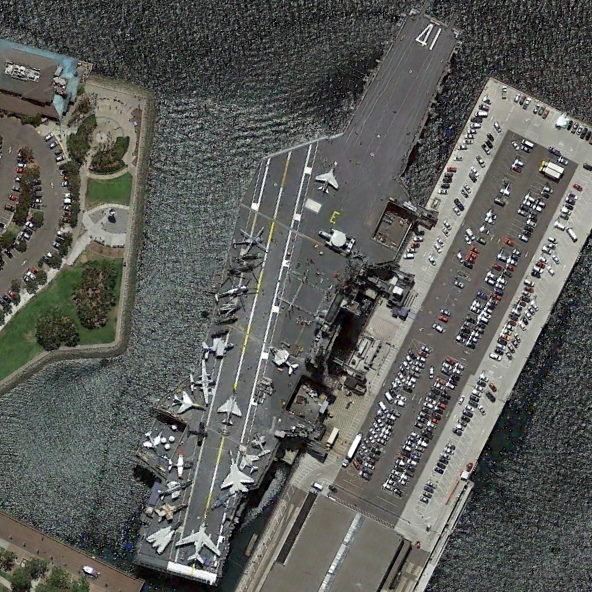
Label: Midway-class_aircraft_carrier